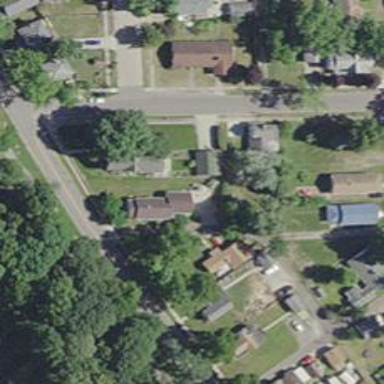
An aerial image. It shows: Alley classified as service road.